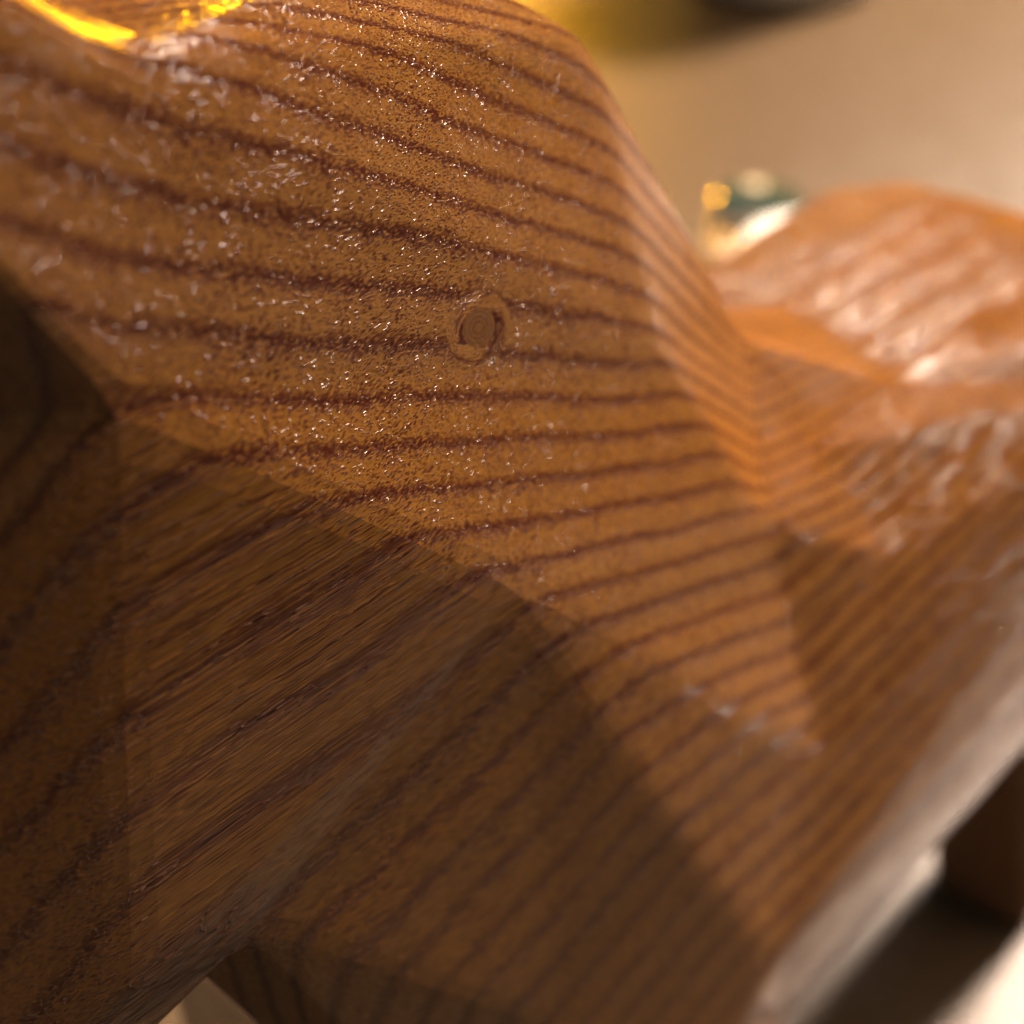
A high quality rendering of a dalahest_oak dalecarlian horse figurine made of varnished dark oak standing on a wooden table in an a sunset landscape with sunset lighting,extreme close-up from an overhead viewof the front right side , macro, 50 mm, f 22